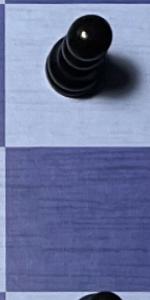
Label: Empty